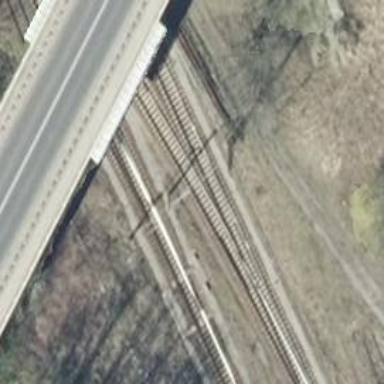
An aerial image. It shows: Railway track.